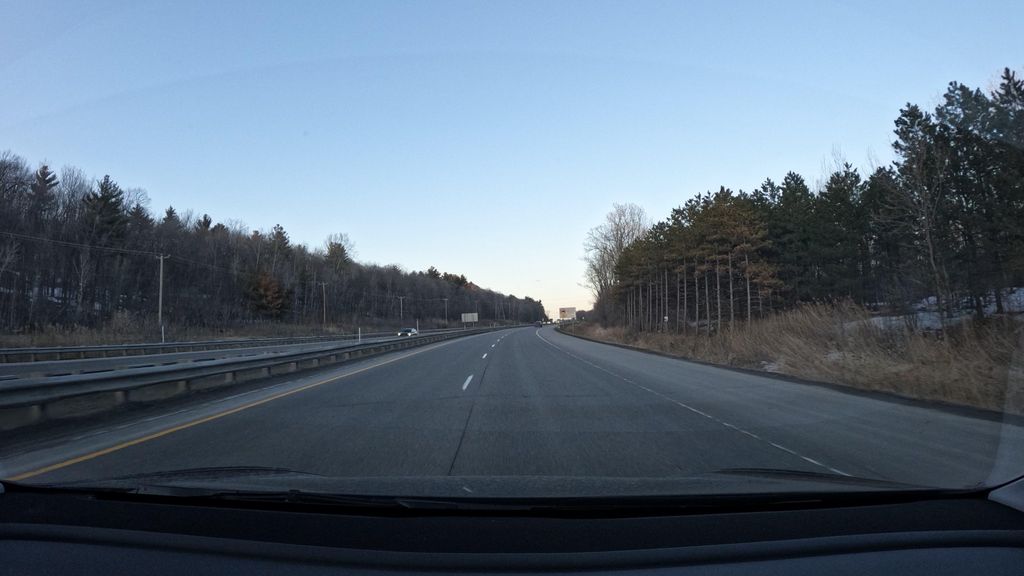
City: montreal